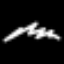
Label: squiggle